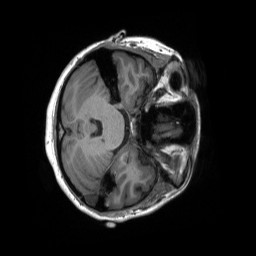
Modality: T1w
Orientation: axial
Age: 21
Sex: female
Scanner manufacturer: siemens
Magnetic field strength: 3 T
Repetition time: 2.3 s
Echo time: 0.00232 s